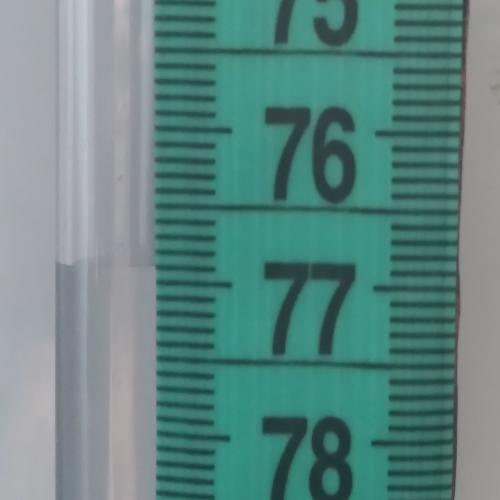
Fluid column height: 76.9 cm